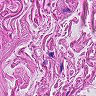
Metastatic tissue present: no